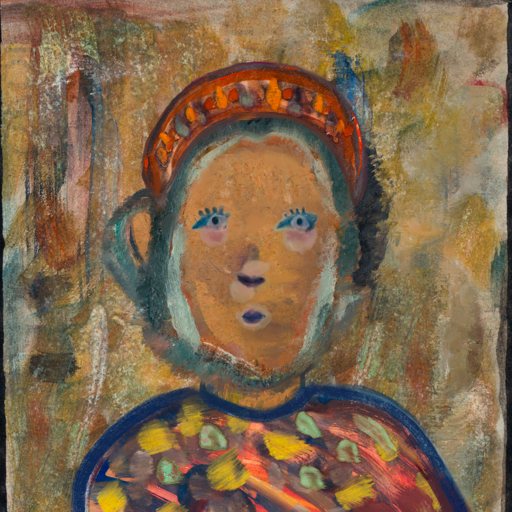
Background: Pipe, Head And Neck Front: In_The_Sun, Face Front: Hill_Girl, Bust: Mother_And_Son_Mother, Hair Front: Boggyland, Head Accessory: Hypocrite, Second Necklace: Blank, Necklace: Blank, Baby: Blank